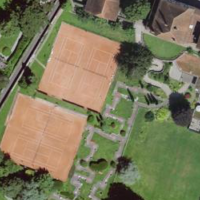
EUNIS habitat code: 53
Species observed at this site:
Erigeron karvinskianus
Asplenium ruta-muraria
Clematis vitalba
Cymbalaria muralis